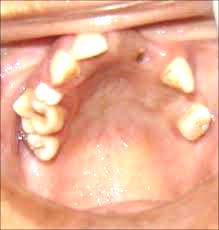
Condition: hypodontia